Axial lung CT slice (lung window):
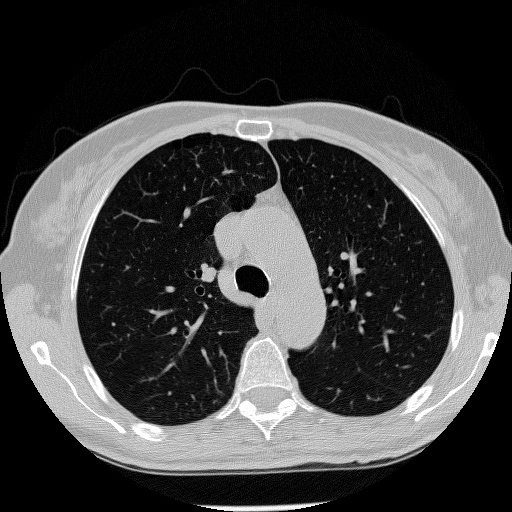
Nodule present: no